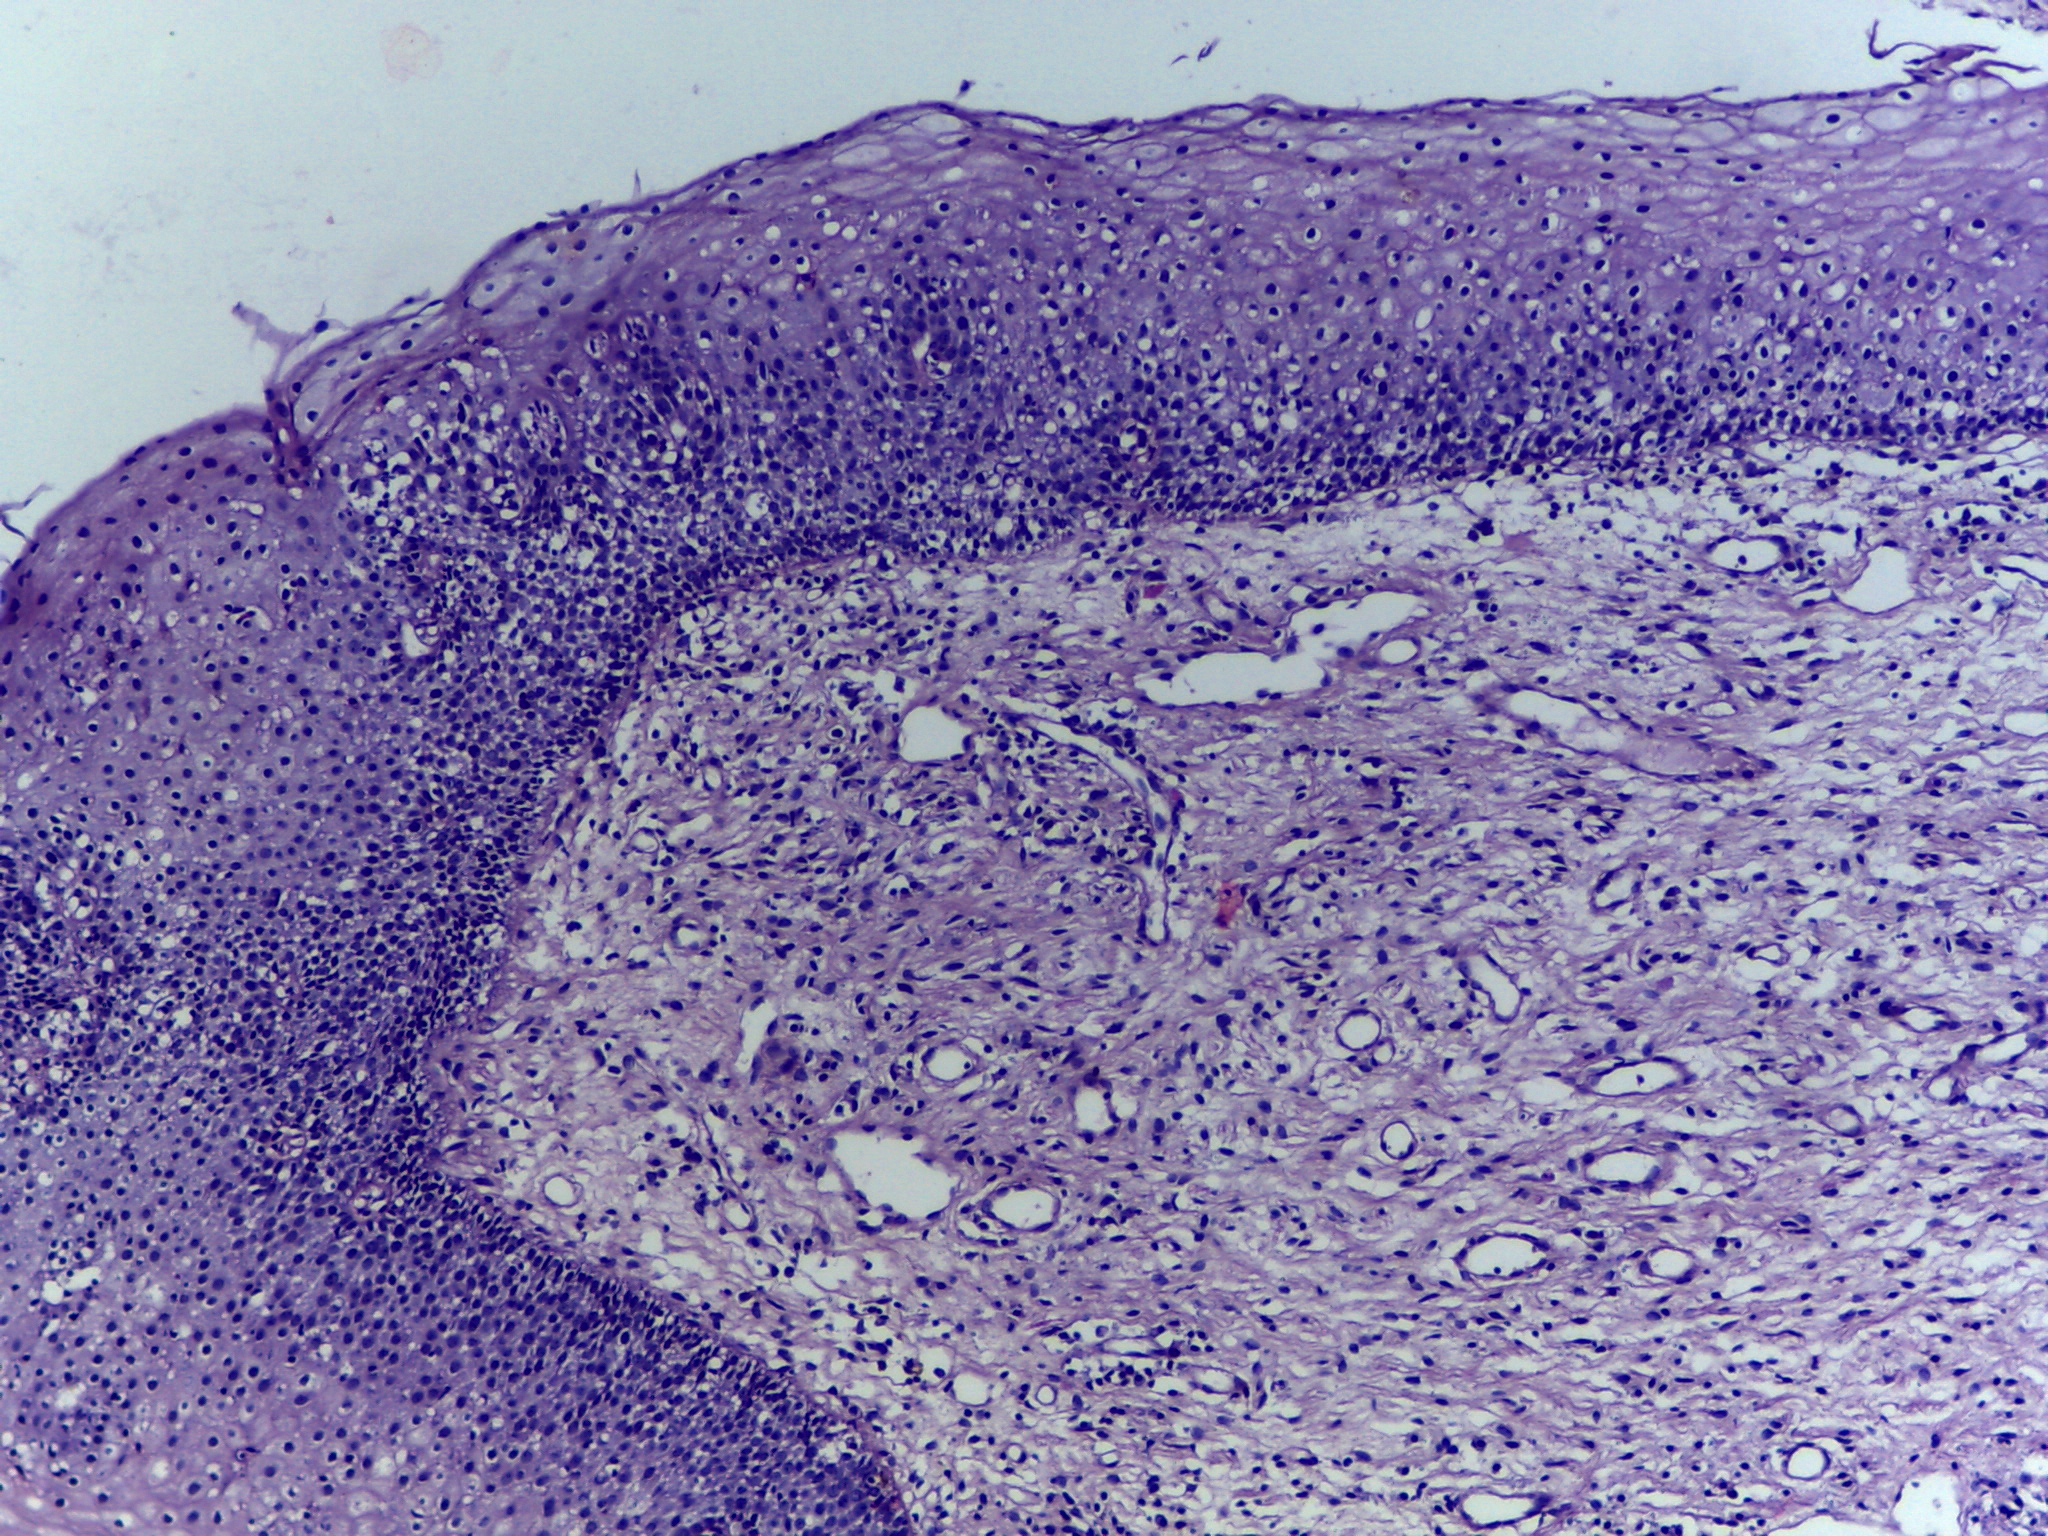
Diagnosis: OSCC